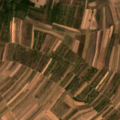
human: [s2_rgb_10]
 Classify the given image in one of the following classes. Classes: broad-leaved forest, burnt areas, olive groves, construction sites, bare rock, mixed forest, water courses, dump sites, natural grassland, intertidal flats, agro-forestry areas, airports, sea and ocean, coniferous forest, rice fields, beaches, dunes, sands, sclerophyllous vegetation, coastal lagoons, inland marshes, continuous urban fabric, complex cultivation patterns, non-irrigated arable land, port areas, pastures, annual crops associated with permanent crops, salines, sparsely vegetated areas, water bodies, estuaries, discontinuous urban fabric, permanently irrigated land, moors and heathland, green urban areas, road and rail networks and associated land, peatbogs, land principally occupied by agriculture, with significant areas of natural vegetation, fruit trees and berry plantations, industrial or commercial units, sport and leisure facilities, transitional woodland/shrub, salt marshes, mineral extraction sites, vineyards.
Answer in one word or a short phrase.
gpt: complex cultivation patterns, land principally occupied by agriculture, with significant areas of natural vegetation